Question: I need to generate a printout that has two cells aligned above each other in a single row as shown in the image below. I am used Vandeseer's Easytable and PDFBox but cannot find any examples of how to do this. Is it possible?

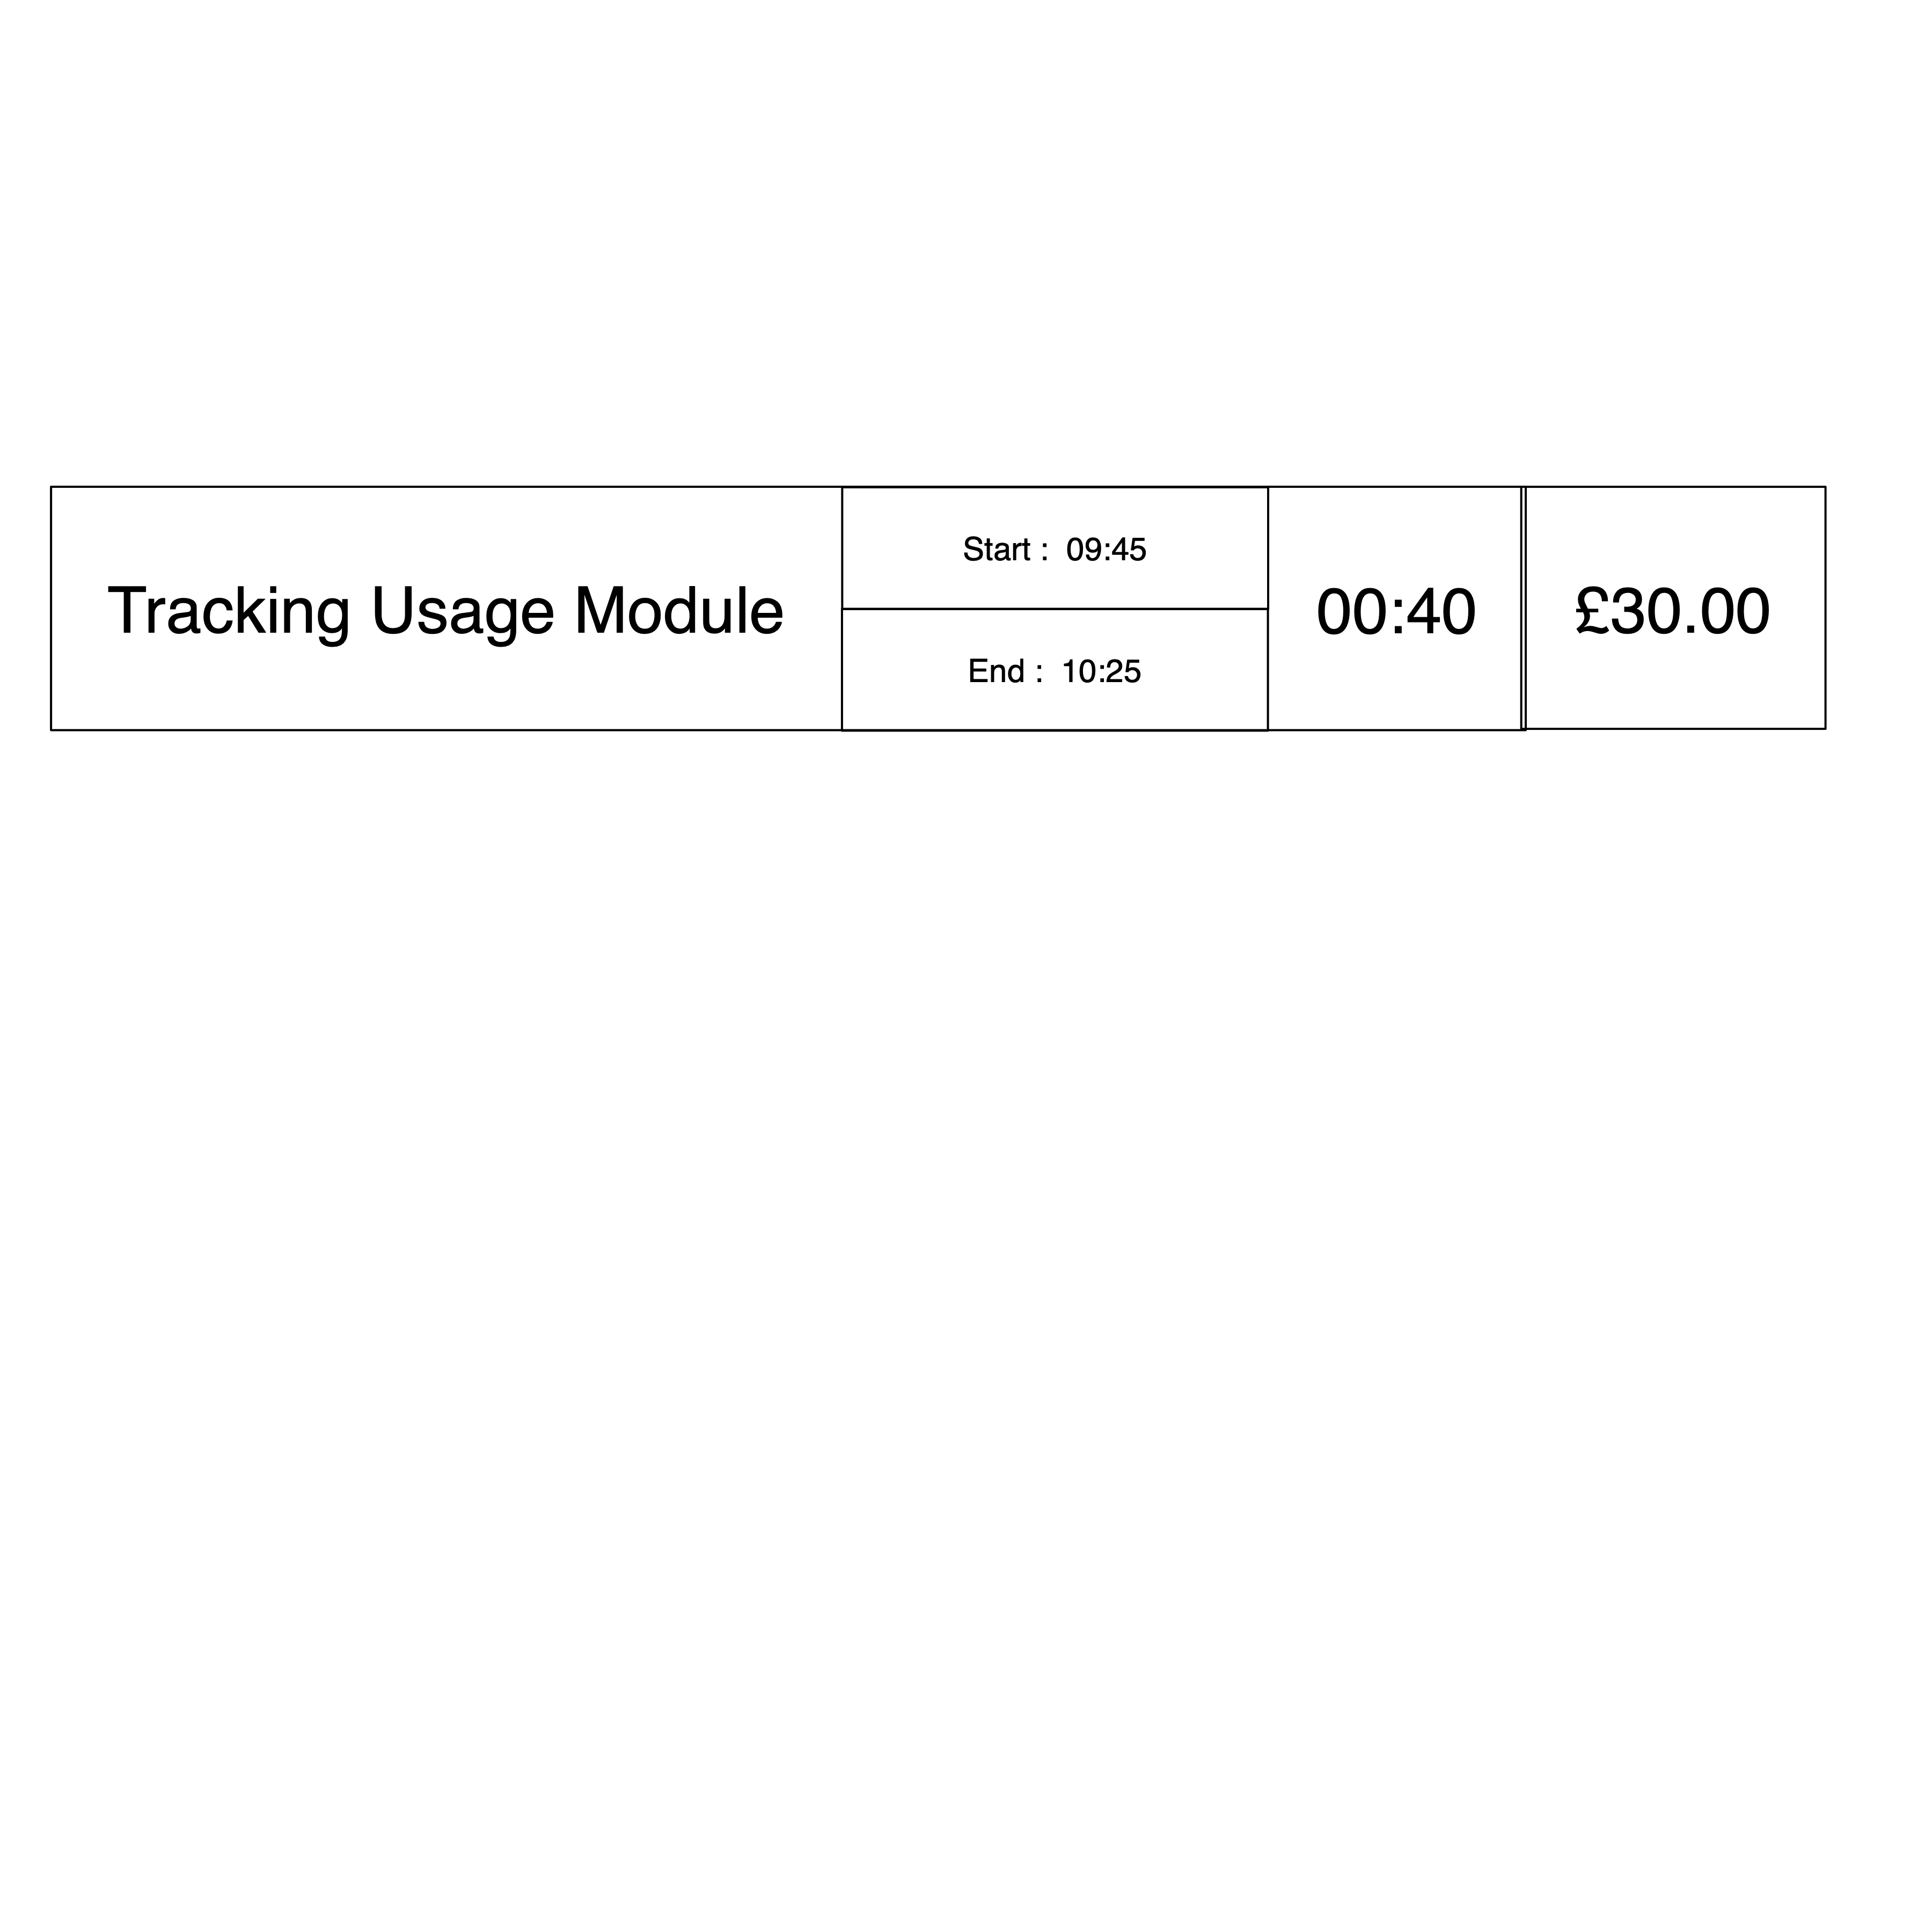
Answer: It's definitely possible:
'''
// Build the table
Table myTable = Table.builder()
.addColumnsOfWidth(200, 100, 80, 70)
.borderColor(Color.GRAY)
.borderWidth(0.3f)
.horizontalAlignment(HorizontalAlignment.CENTER)
.verticalAlignment(VerticalAlignment.MIDDLE)
.addRow(Row.builder()
.add(TextCell.builder().text("Tracking Usage Module").rowSpan(2).build())
.add(TextCell.builder().text("Start : 09:45").fontSize(8).build())
.add(TextCell.builder().text("00:40").rowSpan(2).build())
.add(TextCell.builder().text("EUR30.00").rowSpan(2).build())
.build())
.addRow(Row.builder()
.add(TextCell.builder().text("End : 10:25").fontSize(8).build())
.build())
.build();
'''
That would render to:
<URL>
For the code to render a table in general just see easytable's <URL>.